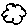
Label: cloud